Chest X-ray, AP view. Patient: 64 years old, sex M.
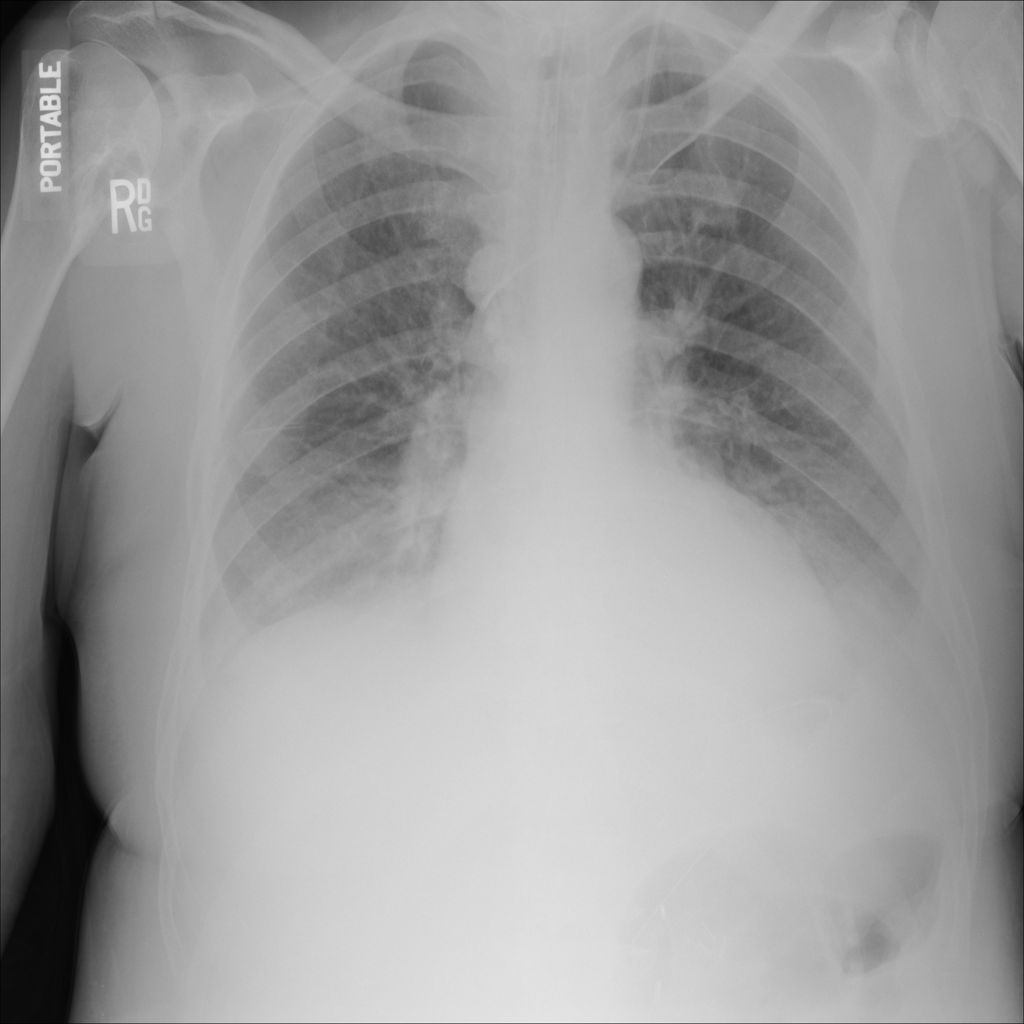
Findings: No Finding